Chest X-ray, AP view. Patient: 33 years old, sex M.
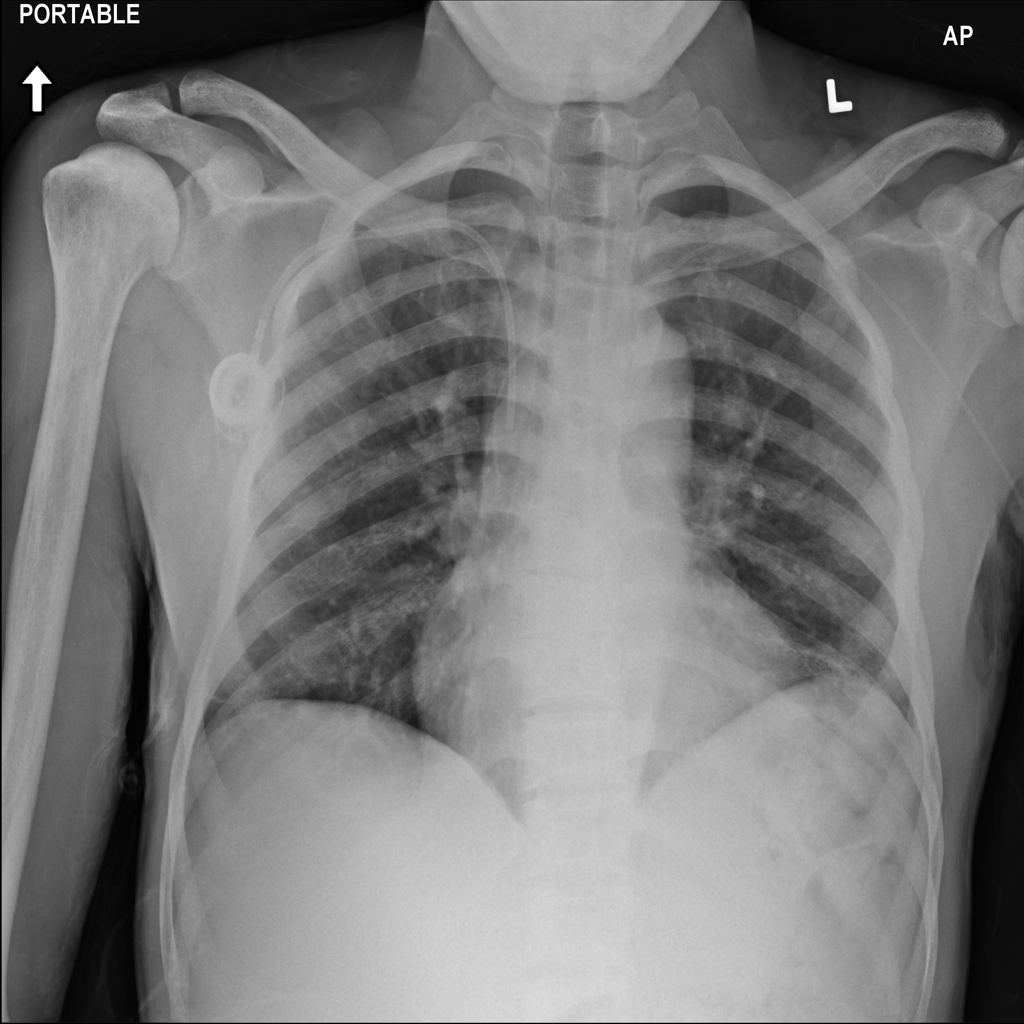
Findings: No Finding